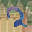
Label: 2